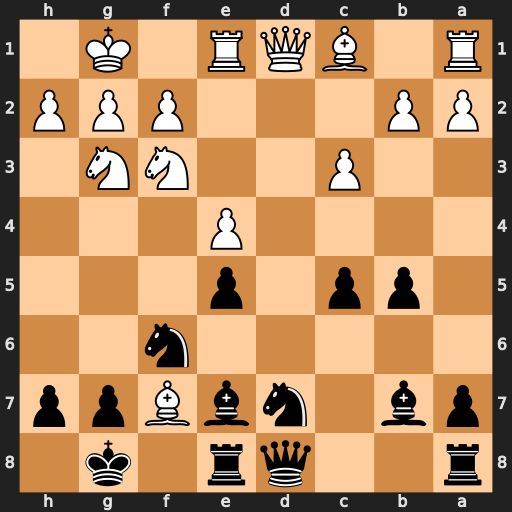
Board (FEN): r2qr1k1/pb1nbBpp/5n2/1pp1p3/4P3/2P2NN1/PP3PPP/R1BQR1K1
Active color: b
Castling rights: -
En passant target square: -
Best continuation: Kxf7 Qb3+ c4